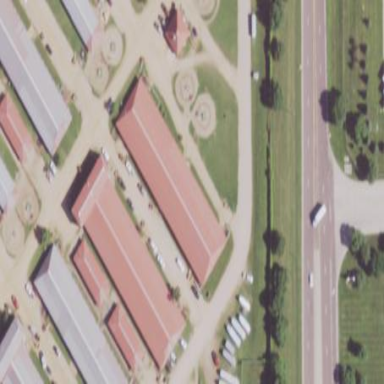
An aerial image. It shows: Stable building.